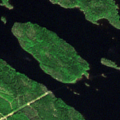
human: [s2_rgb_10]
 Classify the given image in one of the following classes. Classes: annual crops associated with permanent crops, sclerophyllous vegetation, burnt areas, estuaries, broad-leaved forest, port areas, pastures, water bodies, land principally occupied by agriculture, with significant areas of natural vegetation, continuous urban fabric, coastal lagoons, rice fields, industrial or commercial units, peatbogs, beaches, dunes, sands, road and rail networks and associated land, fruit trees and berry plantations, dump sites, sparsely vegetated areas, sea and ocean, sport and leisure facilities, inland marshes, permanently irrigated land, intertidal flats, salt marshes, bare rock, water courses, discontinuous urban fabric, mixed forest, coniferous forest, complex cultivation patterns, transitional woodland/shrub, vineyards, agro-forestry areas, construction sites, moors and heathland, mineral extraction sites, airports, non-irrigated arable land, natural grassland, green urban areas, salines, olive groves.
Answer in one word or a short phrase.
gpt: coniferous forest, mixed forest, water bodies